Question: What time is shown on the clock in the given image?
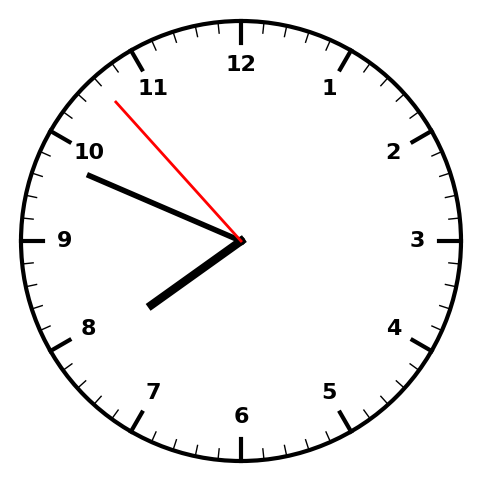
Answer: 07:48:53